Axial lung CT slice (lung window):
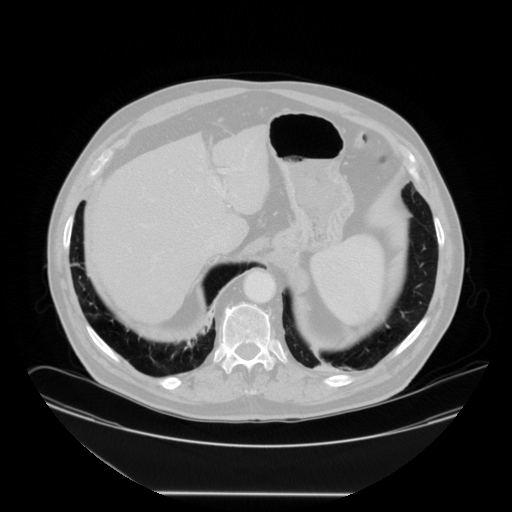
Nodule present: no